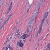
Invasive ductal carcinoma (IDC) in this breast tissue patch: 0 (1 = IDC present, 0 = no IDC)